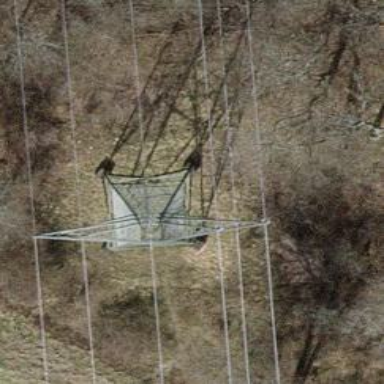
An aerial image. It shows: Power line in the image.